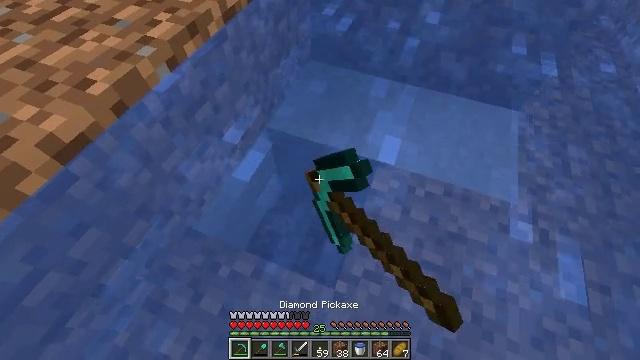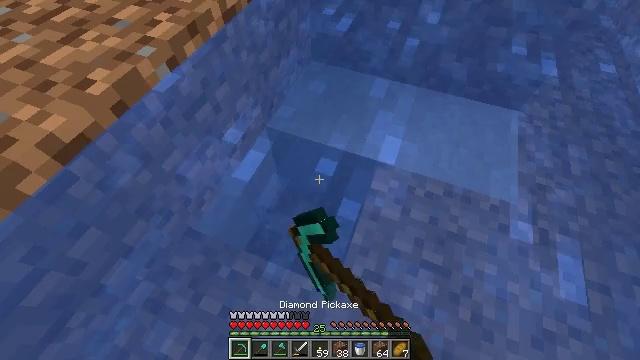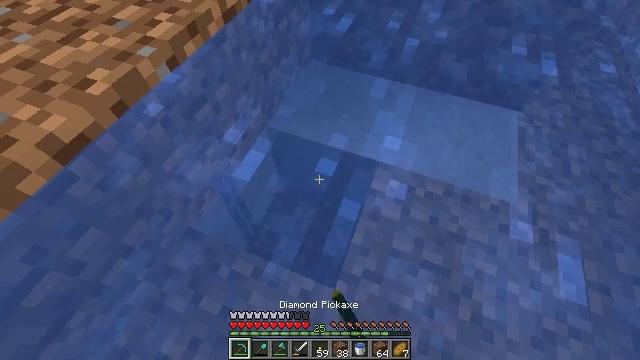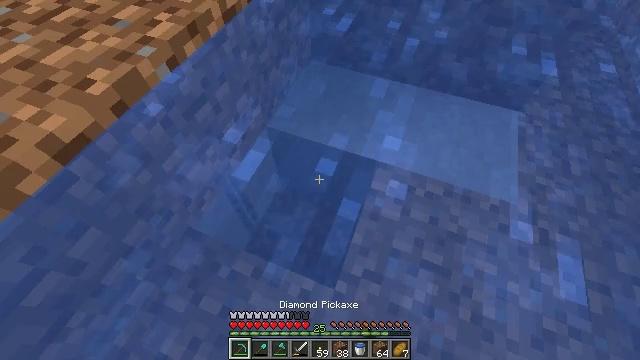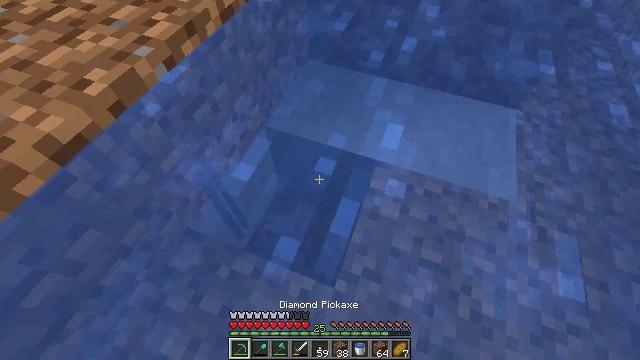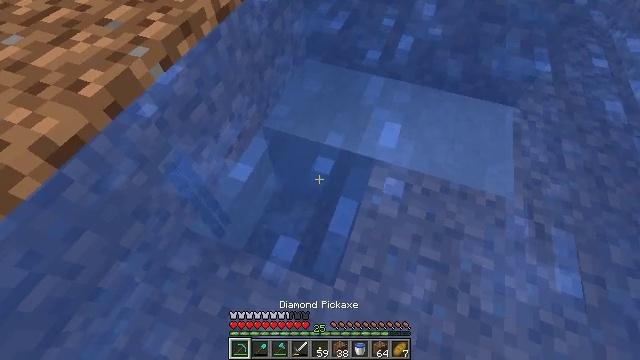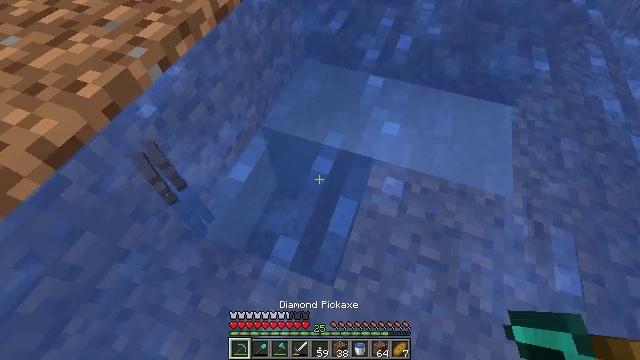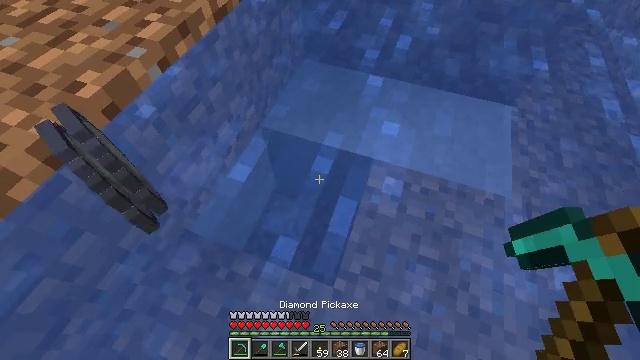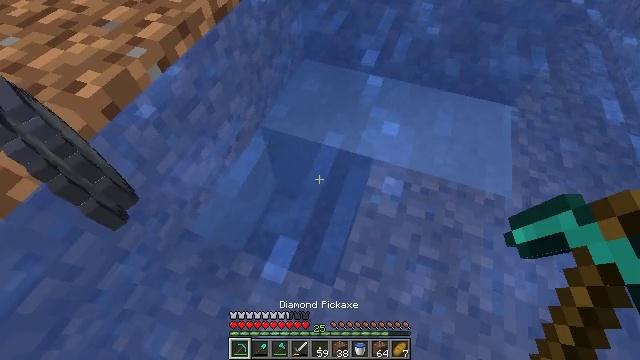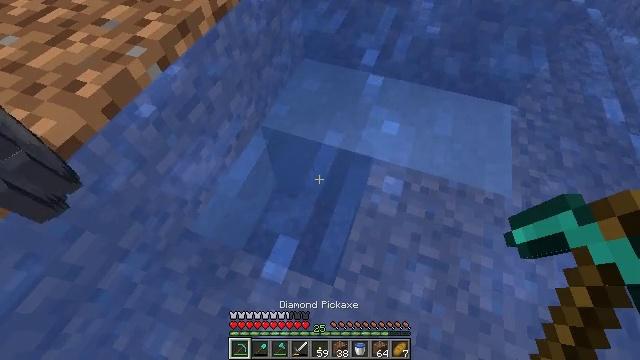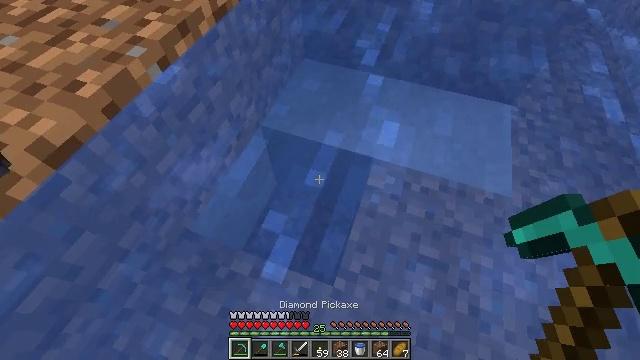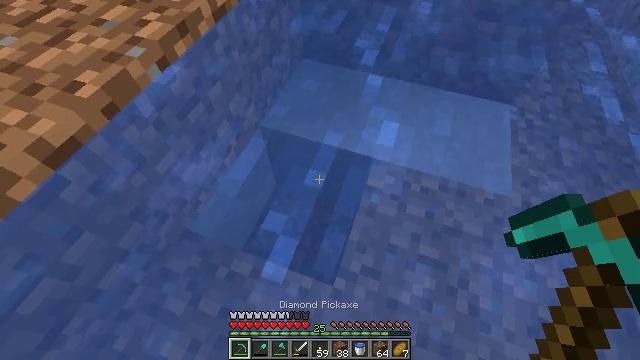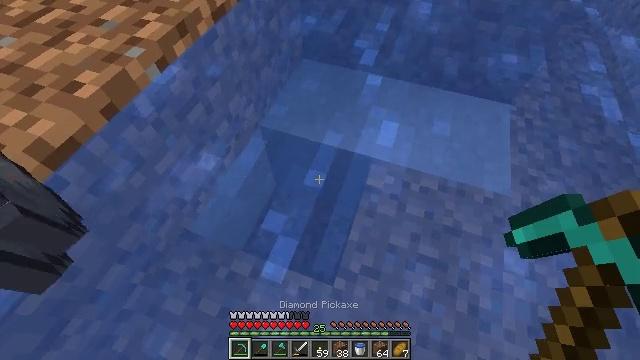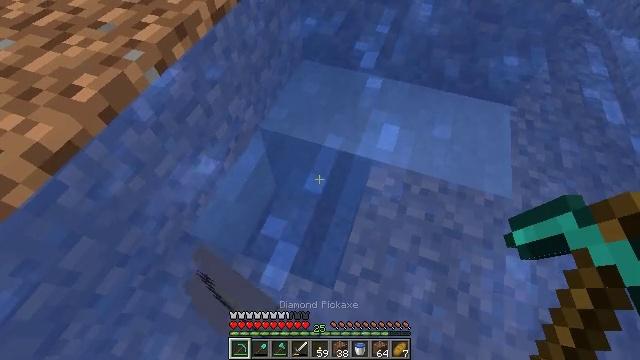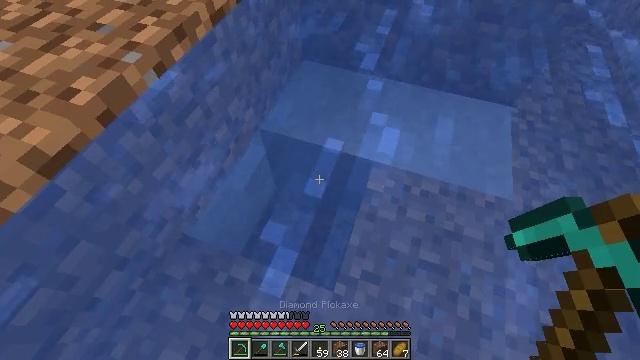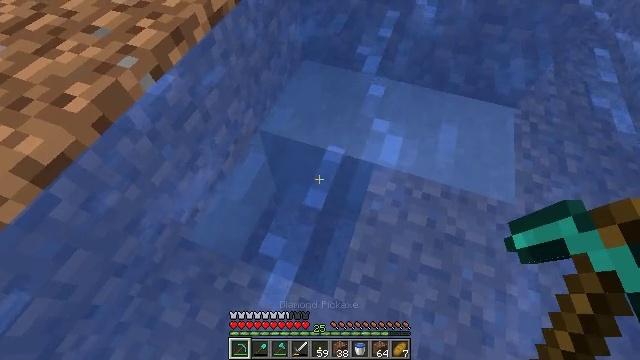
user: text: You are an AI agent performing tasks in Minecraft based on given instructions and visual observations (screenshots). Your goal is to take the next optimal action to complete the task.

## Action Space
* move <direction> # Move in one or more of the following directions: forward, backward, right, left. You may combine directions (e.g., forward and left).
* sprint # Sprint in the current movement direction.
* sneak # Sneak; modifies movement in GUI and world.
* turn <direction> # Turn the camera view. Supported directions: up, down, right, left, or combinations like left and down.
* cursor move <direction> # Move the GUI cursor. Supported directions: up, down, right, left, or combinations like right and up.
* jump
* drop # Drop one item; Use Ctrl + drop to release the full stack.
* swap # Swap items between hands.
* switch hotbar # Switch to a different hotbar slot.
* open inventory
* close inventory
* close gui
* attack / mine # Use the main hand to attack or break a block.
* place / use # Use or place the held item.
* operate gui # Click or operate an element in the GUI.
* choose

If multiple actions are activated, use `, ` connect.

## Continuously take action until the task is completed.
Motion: motion action
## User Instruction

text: Mine the clay from the riverbed.
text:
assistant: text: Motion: attack / mine
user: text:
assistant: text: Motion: no_op
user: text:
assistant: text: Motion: no_op
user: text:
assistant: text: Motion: no_op
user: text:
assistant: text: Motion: no_op
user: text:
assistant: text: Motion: no_op
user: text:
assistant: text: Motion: no_op
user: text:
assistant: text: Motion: no_op
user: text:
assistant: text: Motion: no_op
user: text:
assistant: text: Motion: no_op
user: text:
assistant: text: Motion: no_op
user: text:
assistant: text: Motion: no_op
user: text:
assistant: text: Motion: move forward
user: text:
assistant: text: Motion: move forward
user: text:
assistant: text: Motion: move forward
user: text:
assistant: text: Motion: move forward
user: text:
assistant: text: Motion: turn left
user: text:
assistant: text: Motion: turn left
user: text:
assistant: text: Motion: turn left
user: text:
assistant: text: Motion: no_op
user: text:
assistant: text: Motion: no_op
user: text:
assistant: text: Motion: no_op
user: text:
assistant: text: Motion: no_op
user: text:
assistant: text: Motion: open inventory
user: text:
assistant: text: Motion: open inventory
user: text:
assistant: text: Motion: open inventory
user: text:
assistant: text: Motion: no_op
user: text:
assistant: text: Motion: no_op
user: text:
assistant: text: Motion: no_op
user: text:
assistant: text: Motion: no_op